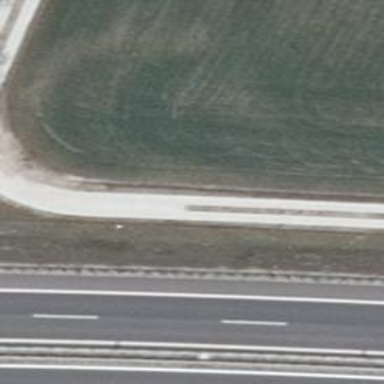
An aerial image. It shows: Concrete track with grade 1 tracktype.